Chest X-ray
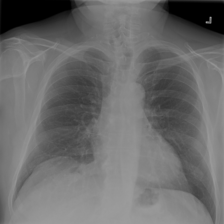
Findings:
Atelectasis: negative
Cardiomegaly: negative
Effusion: negative
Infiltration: negative
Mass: negative
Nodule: negative
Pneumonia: negative
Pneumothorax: negative
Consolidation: negative
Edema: negative
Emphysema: negative
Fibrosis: negative
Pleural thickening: negative
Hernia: negative